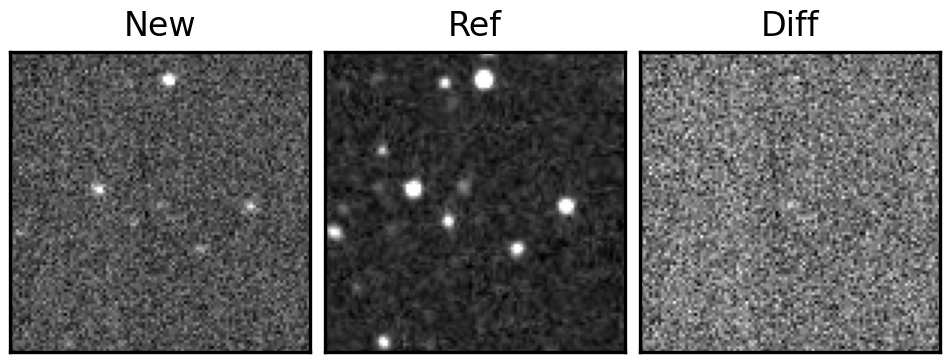
Label: real